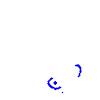
Particle: kaon